二年级 · 算术
小明买的 6 本相同的本子, 每本本子需要多少元?

答: 每本本子需要 $(\quad)$ 元。
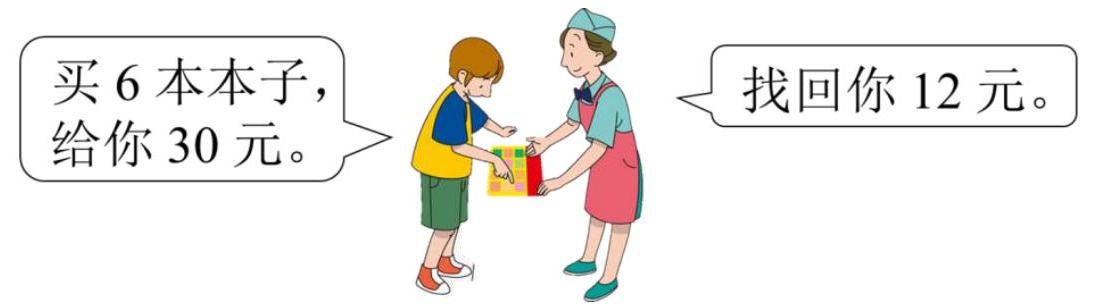
答案: $(30-12) \div 6=3$ (元)
答: 每本本子需要 3 元。